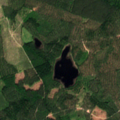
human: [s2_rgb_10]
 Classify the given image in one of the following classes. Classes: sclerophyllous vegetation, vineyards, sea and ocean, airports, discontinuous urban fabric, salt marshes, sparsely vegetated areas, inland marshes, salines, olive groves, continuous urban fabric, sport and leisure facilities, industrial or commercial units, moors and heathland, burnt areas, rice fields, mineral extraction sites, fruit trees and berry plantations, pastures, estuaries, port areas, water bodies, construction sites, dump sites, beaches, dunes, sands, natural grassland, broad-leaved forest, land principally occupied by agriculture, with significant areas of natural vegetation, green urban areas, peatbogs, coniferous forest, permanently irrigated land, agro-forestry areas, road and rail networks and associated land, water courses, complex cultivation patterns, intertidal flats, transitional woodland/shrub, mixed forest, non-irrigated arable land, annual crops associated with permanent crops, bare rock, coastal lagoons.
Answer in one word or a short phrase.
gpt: coniferous forest